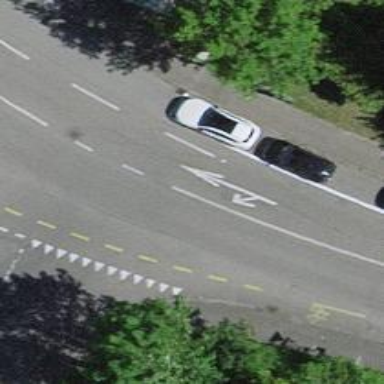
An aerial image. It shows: Bus stop with designated stop position for public transport.